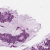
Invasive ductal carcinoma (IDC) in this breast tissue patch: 1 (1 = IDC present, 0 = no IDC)